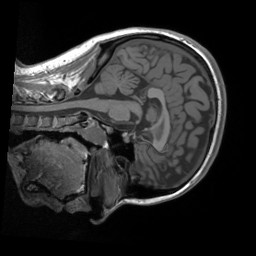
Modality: T1w
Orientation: sagittal
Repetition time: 2 s
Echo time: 0.00252 s